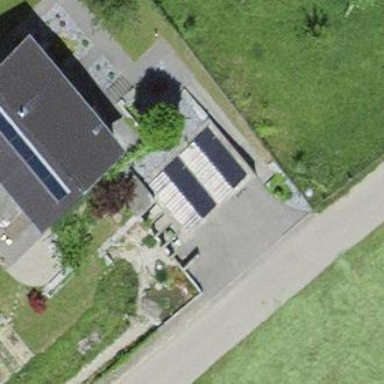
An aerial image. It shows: Garage.